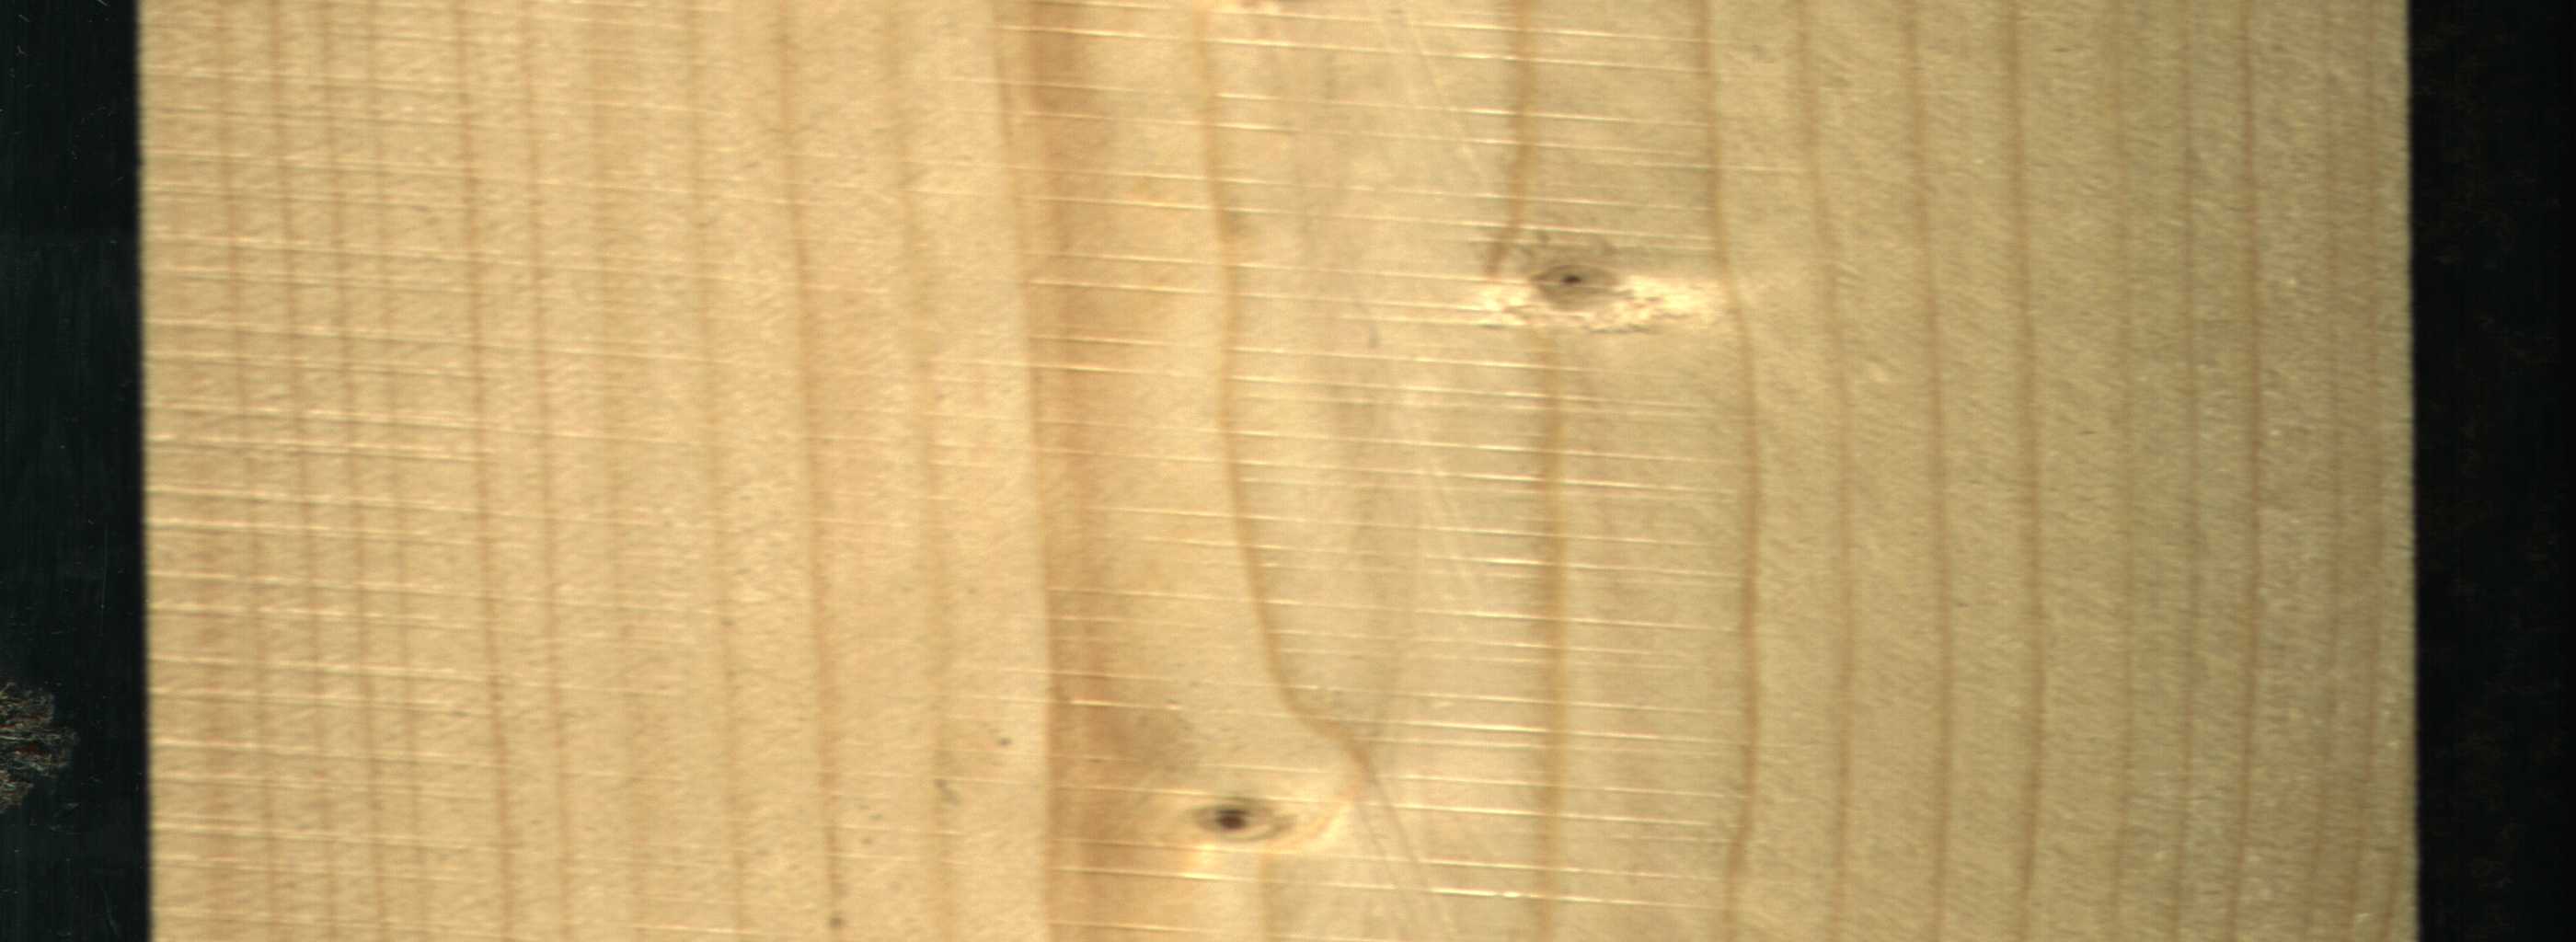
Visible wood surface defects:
Live_Knot
Live_Knot